Interaction volume radius: 5 \u00c5
Interaction volume height: 15 \u00c5
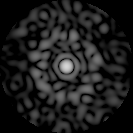
Disorder parameter: 0.8341